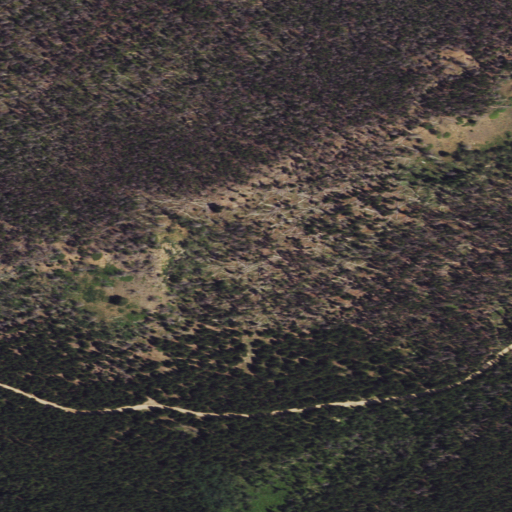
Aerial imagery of mountain in Wyoming named Conical Peak containing evergreen forest, grassland, deciduous forest, and shrub